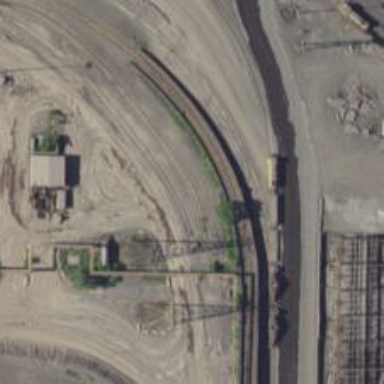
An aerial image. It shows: Rail spur service.